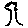
Label: tree